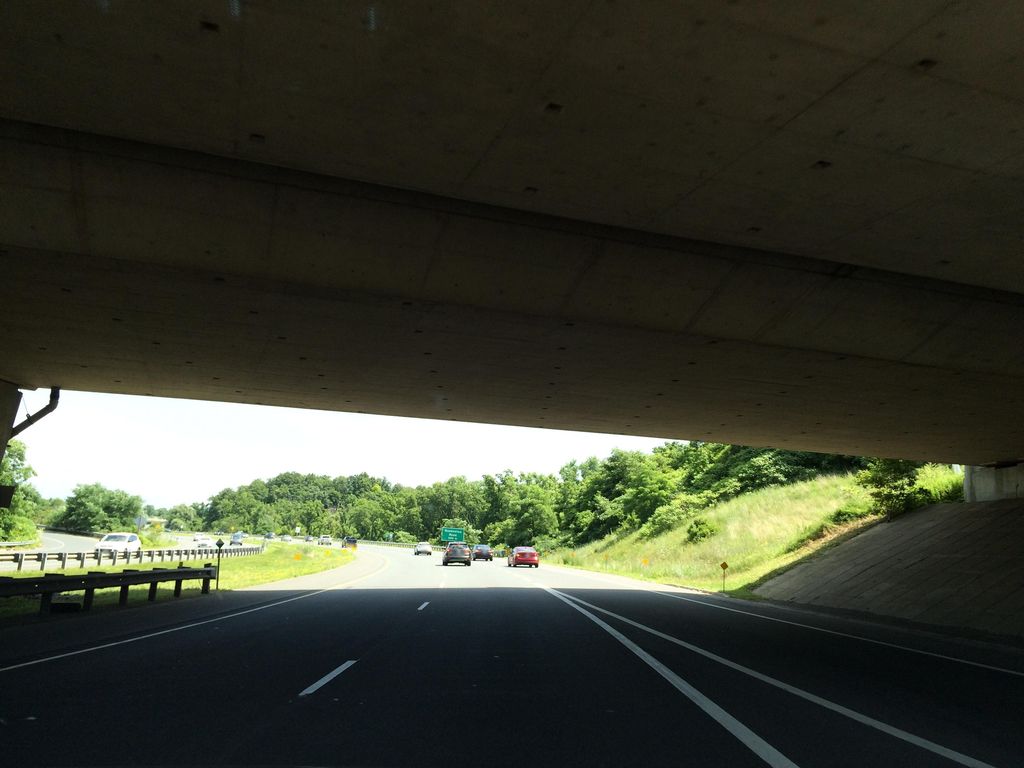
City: hamilton